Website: slack
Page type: billing-address
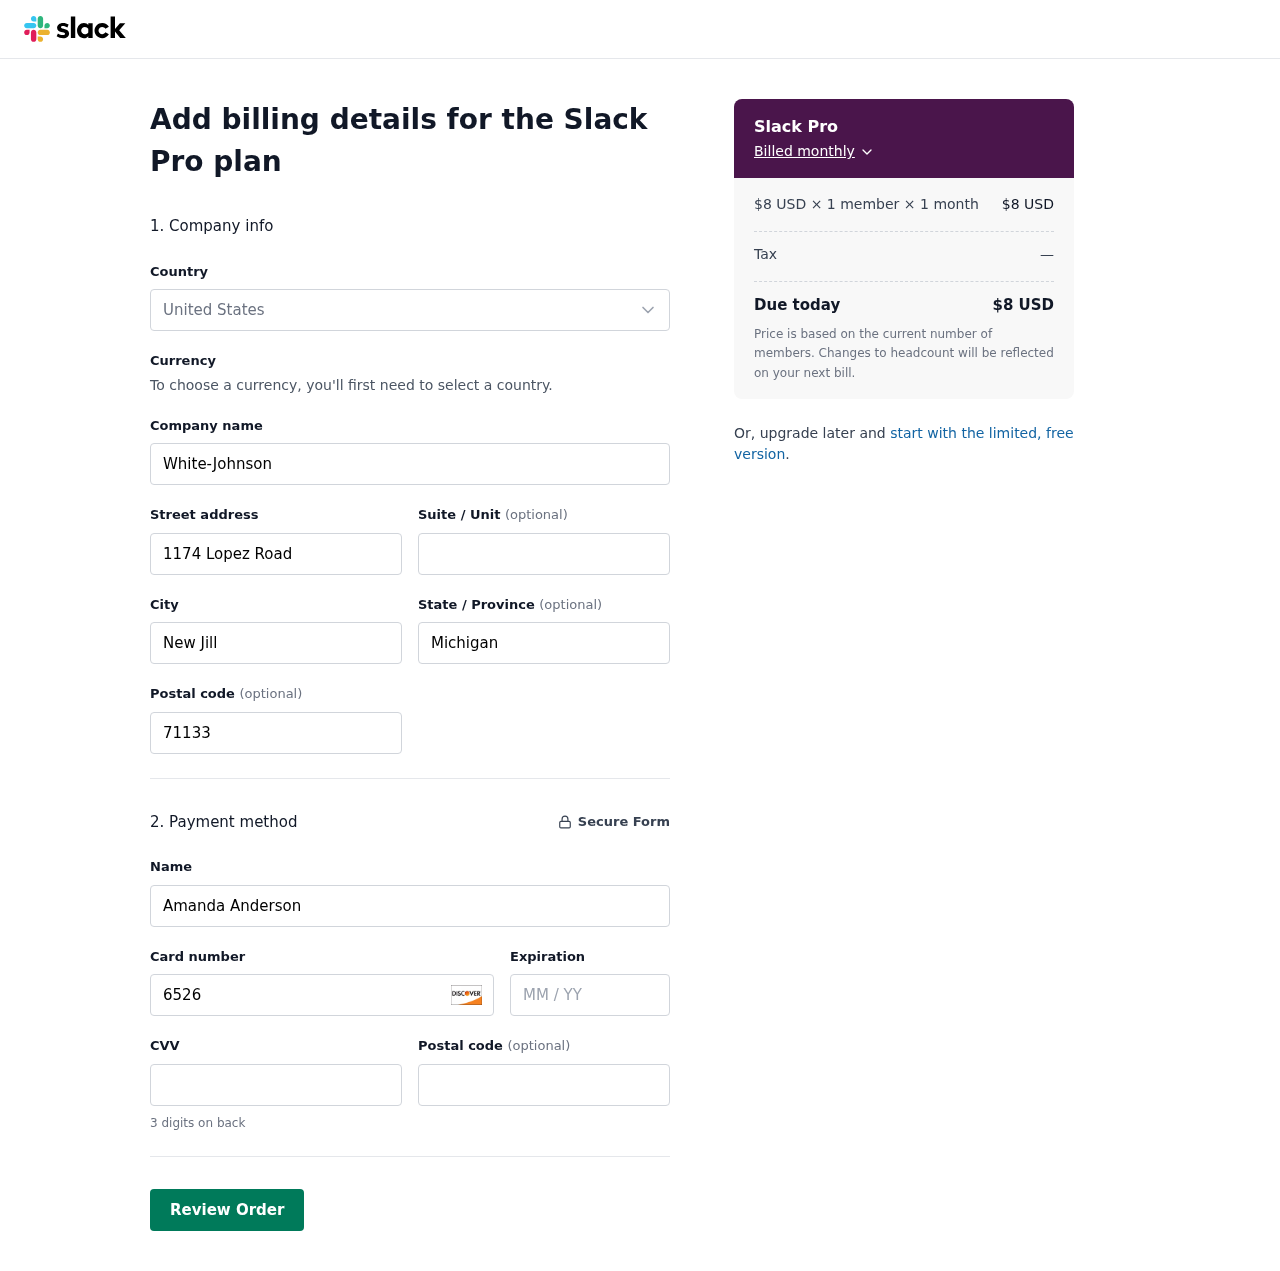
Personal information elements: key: PII_CARD_CVV
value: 952
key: PII_CARD_EXPIRY
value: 03/29
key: PII_CARD_NUMBER
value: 6526 7494 2221 6600
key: PII_CITY
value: New Jill
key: PII_COMPANY
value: White-Johnson
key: PII_COUNTRY
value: United States
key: PII_FULLNAME
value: Amanda Anderson
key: PII_POSTCODE
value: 71133
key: PII_STATE
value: Michigan
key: PII_STREET
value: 1174 Lopez Road
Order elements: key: ORDER_PLAN_PRICE
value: $8 USD
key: ORDER_NUM_MEMBERS
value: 1 member
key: ORDER_NUM_MONTHS
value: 1 month
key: ORDER_SUBTOTAL
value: $8 USD
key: ORDER_TAX
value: —
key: ORDER_TOTAL
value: $8 USD